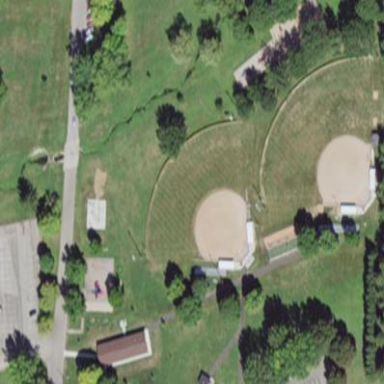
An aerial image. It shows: Softball pitch for leisure sports.